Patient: sex M, age 71
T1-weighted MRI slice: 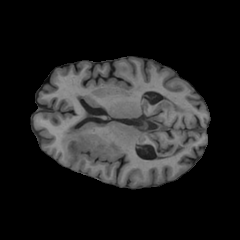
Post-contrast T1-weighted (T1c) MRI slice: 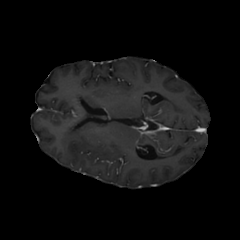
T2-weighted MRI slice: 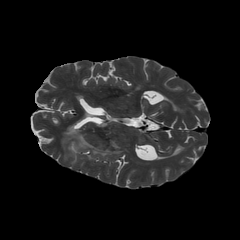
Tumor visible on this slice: yes
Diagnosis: Glioblastoma, IDH-wildtype
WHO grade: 4